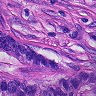
Metastatic tissue present: yes